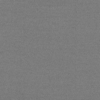
Label: dusty